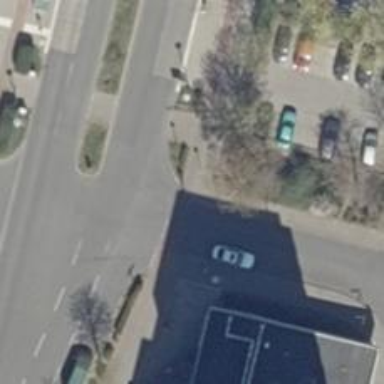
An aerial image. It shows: Sidewalk along the footway.